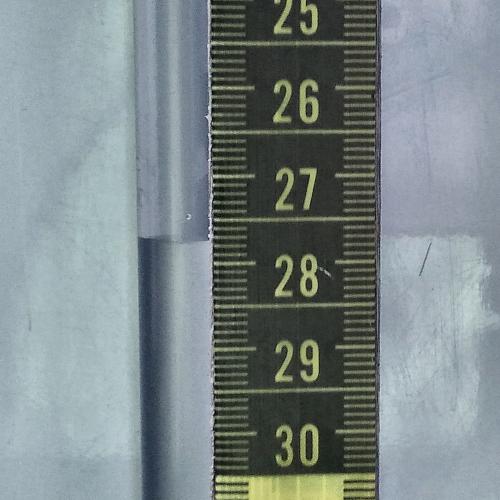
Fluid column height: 27.7 cm